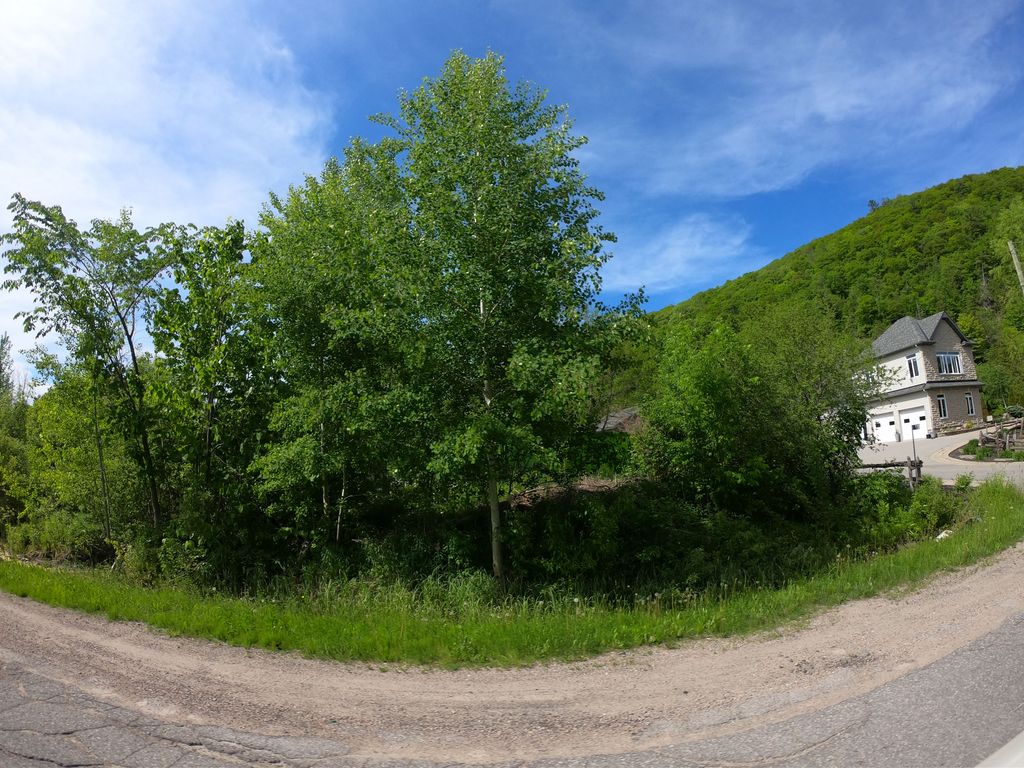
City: ottawa-gatineau